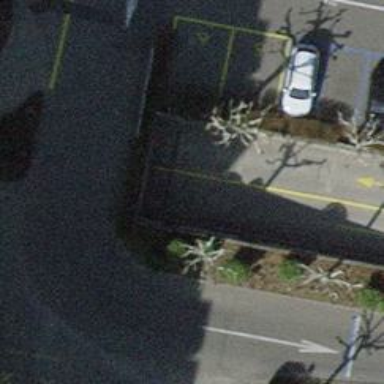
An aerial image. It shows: Parking entrance.